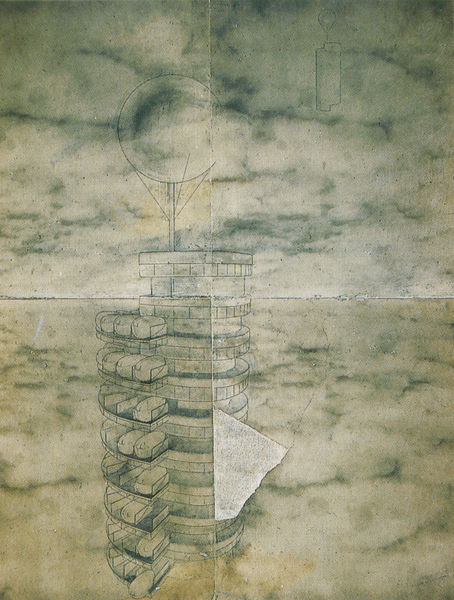
Titel: Die Stadt der Zukunft
Künstler: Wladimir Krutikow
Standort: Moskau
Institution: Staatliches Architekturmuseum
Schlagwörter: himmel, weiß, wolken, grün, grau, schwarz, skizze, zeichnung, gebäude, architektur, steine, horizont, kreis, wellen, abstrakt, grafik, graphik, linien, linie, linear, wolkig, entwurf, etagen, geschosse, plan, obergeschoß, stockwerke, meeresspiegel, ballon, horizon, untersee